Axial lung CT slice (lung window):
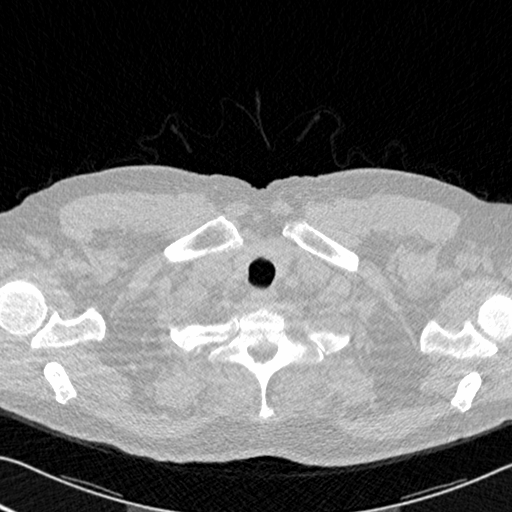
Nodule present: no